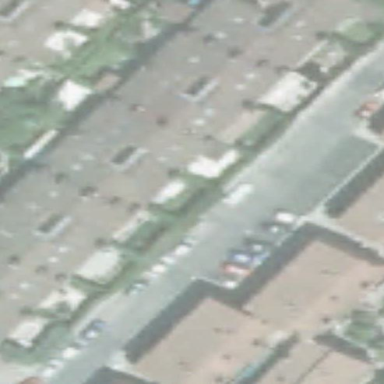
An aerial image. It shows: Street-side parking area with asphalt surface.